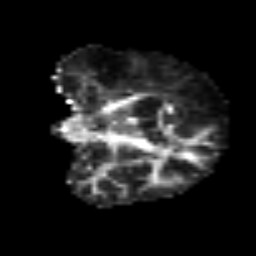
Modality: FA
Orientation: coronal
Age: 46
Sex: male
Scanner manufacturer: siemens
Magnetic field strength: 3 T
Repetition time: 3.2 s
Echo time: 0.081 s